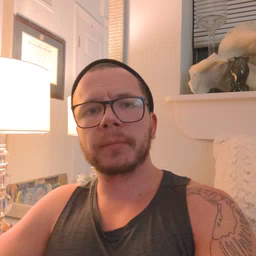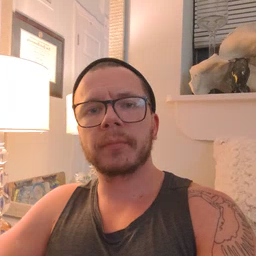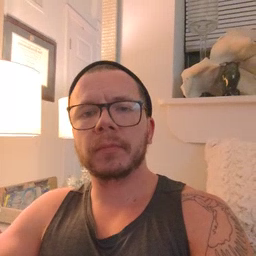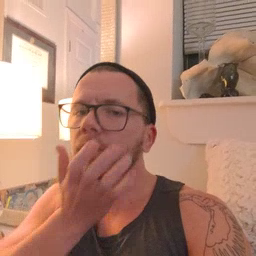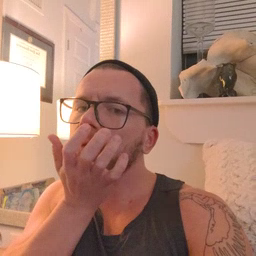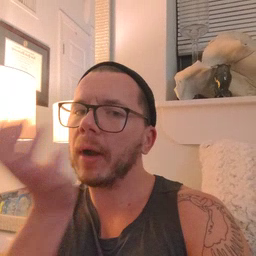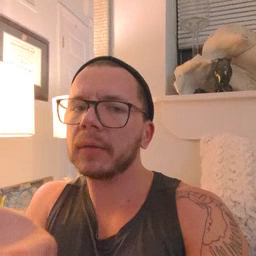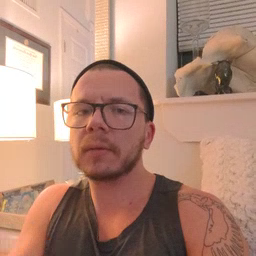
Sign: grass